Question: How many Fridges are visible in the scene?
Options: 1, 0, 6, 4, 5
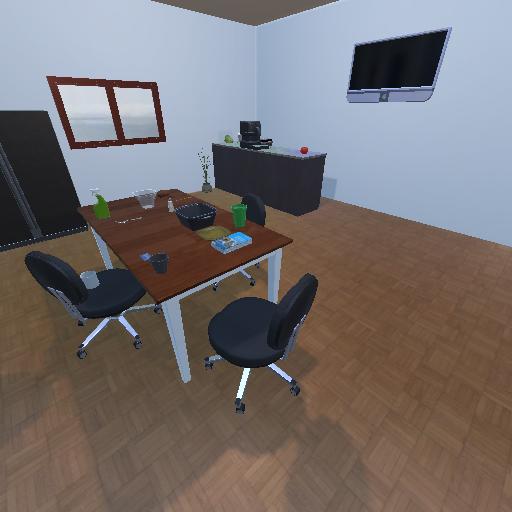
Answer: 1